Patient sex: F
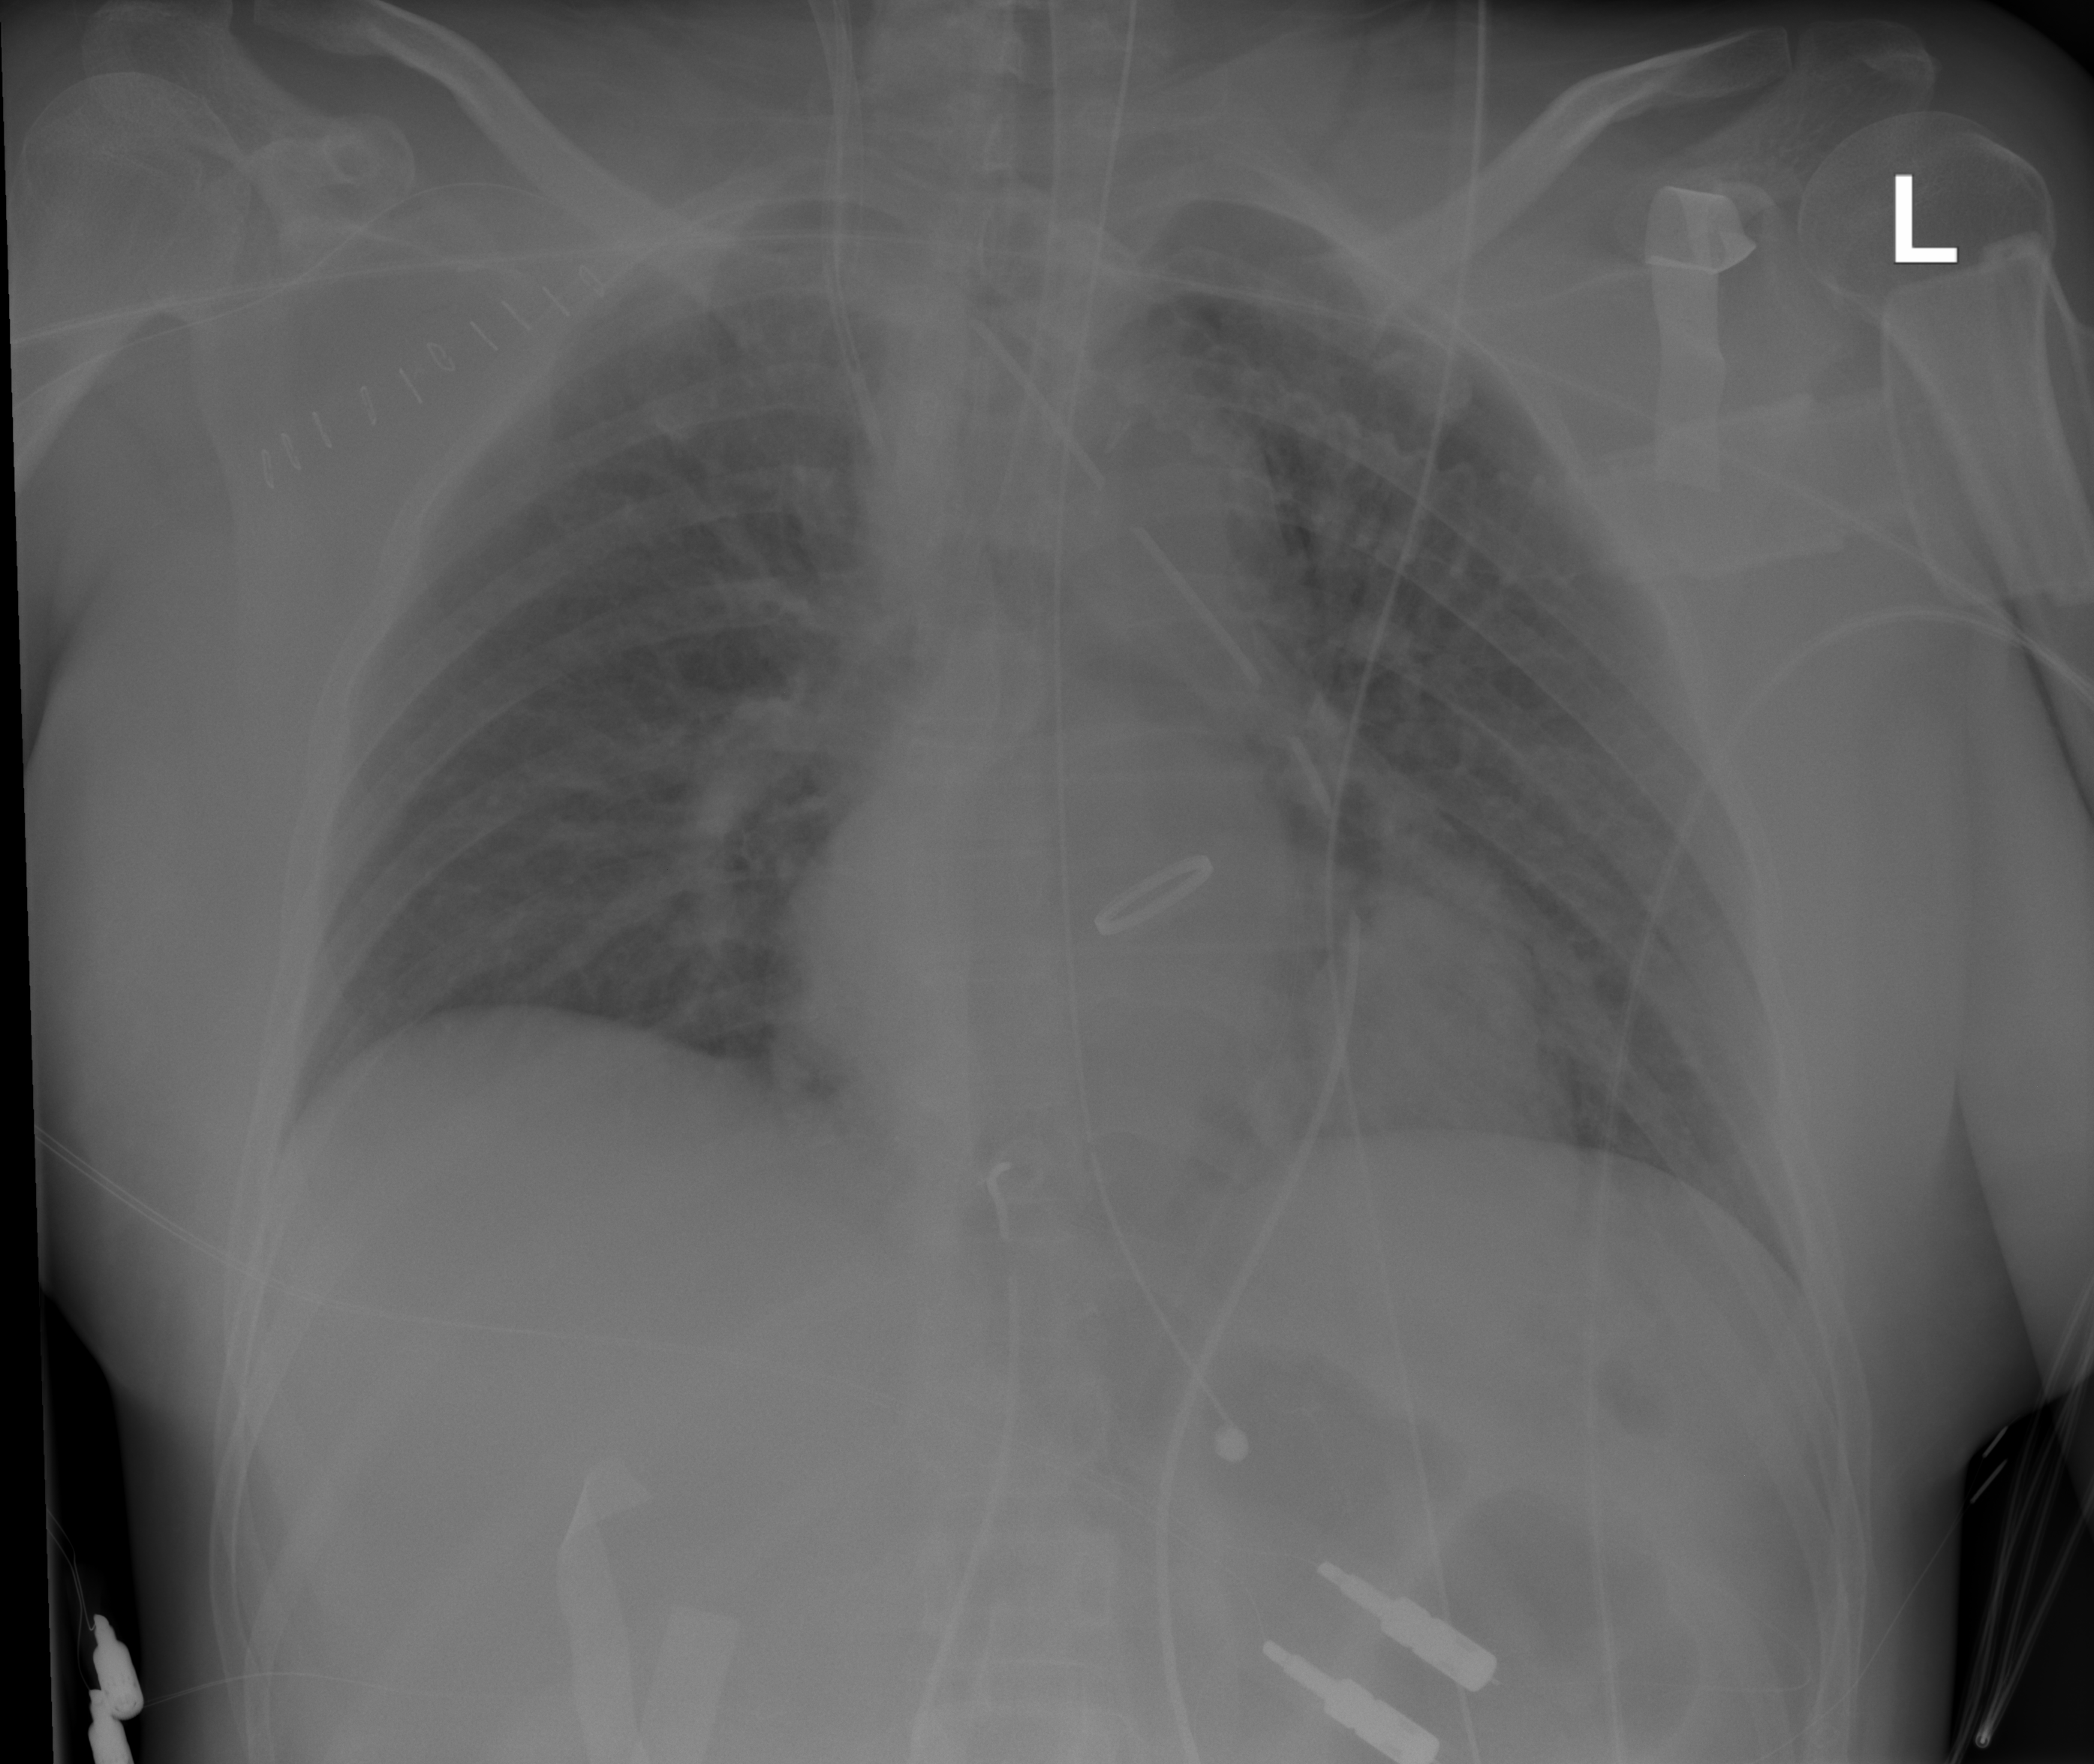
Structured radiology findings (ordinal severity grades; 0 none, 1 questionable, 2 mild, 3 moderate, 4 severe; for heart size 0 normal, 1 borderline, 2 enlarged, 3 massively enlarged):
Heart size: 0
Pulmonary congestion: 2
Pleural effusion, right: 0
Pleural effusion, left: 0
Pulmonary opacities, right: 3
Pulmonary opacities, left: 3
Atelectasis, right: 2
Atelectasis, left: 2